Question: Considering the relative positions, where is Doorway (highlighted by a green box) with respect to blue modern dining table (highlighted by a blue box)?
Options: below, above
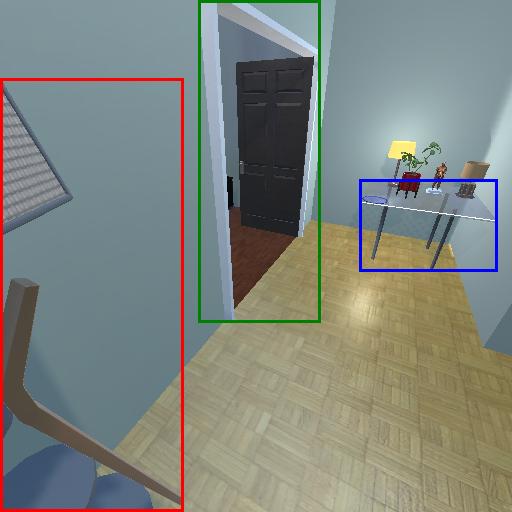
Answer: below